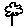
Label: flower